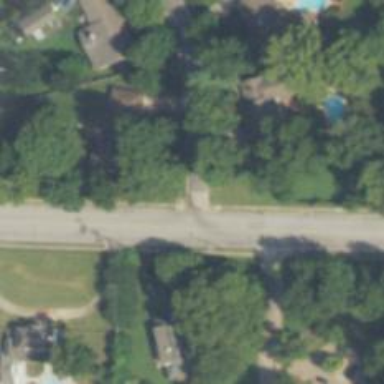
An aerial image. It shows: Road with stop sign.